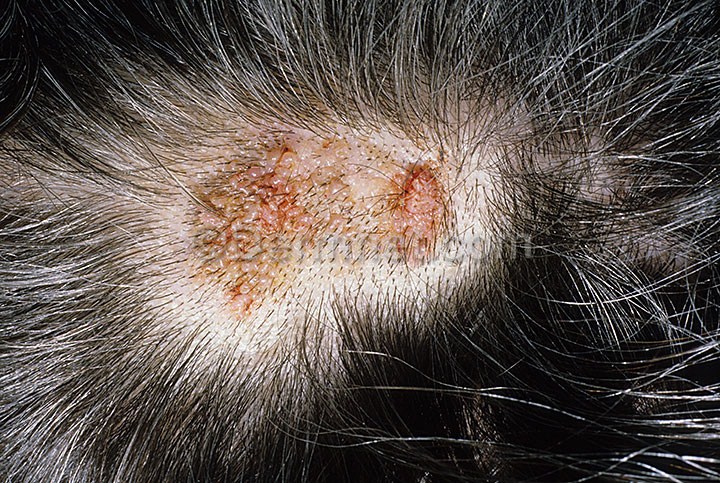
Disease: Seborrheic Keratoses and other Benign Tumors